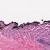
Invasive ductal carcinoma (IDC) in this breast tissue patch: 0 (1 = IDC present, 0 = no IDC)